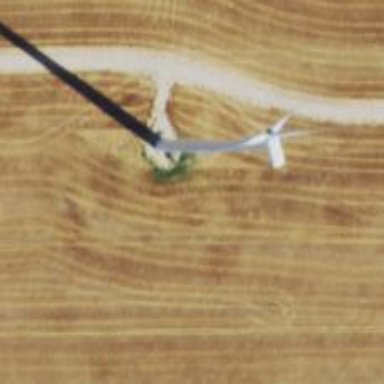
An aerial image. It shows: Wind generator powered by horizontal axis wind turbine.